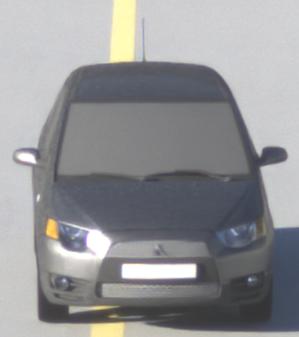
Make: Mitsubishi
Model: Colt 1.1
Detailed model: Colt (VI)
Model produced from: 2008/11
Model produced until: 2010/10
Doors: 3
Color: gray
Road condition: dry road
Daytime: sunrise or sunset
Contrast: medium contrast